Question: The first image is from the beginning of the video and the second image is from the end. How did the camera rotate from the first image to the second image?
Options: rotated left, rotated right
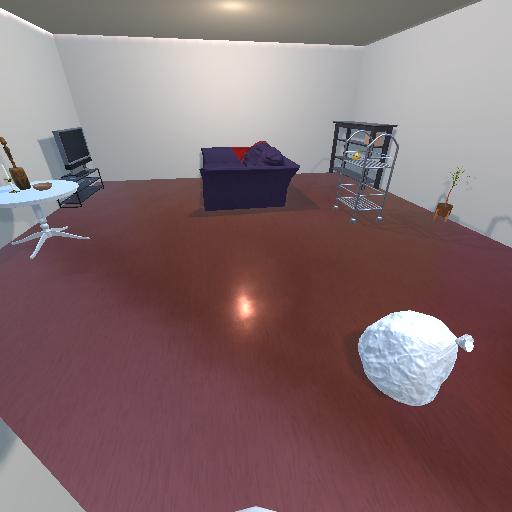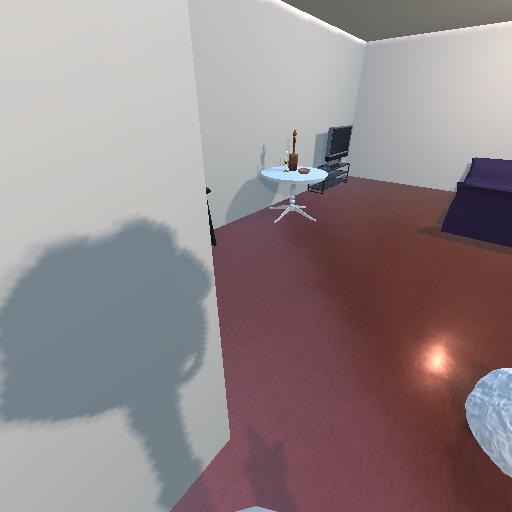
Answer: rotated left